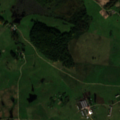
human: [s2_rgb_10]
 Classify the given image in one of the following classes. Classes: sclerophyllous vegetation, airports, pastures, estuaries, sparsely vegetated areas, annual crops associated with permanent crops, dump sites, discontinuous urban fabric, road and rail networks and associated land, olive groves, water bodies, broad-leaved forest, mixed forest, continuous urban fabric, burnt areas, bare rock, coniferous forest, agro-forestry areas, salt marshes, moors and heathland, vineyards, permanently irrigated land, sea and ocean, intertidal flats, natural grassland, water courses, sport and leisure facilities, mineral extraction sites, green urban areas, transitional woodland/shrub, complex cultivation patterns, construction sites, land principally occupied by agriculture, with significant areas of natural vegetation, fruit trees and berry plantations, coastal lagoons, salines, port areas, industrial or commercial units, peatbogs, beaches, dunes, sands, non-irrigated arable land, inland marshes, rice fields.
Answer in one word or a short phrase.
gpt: non-irrigated arable land, pastures, complex cultivation patterns, land principally occupied by agriculture, with significant areas of natural vegetation, transitional woodland/shrub